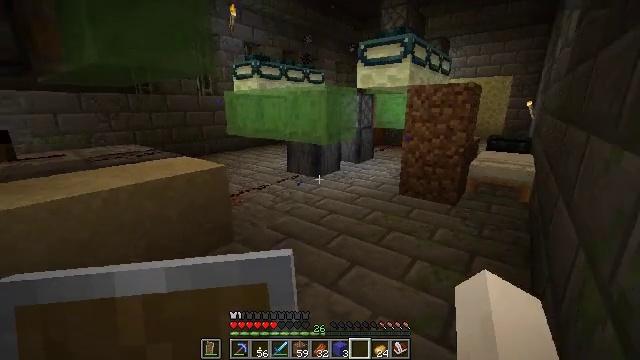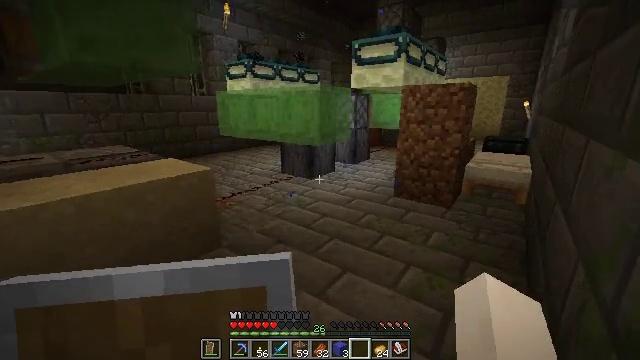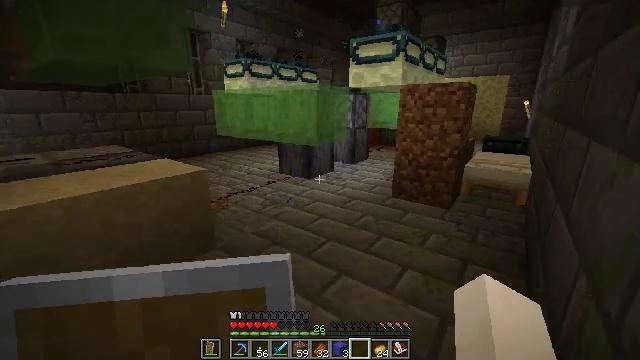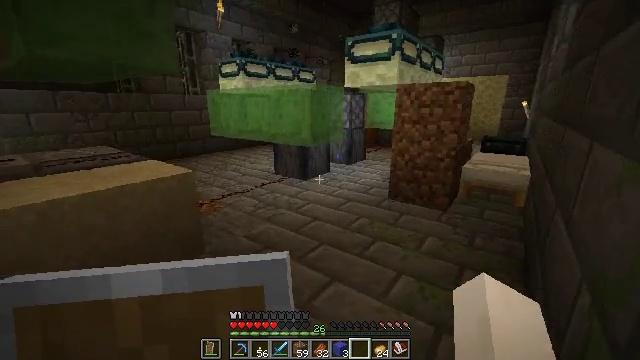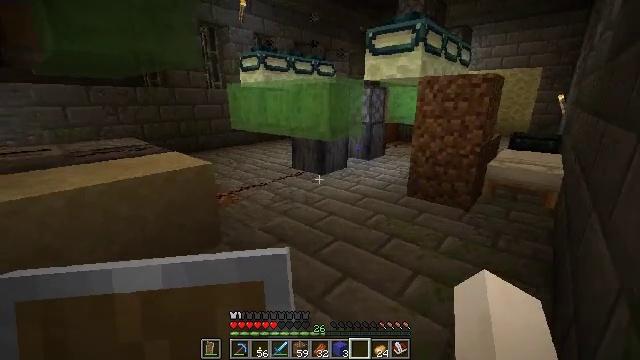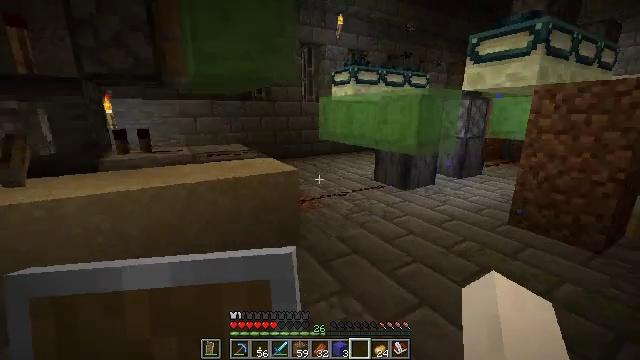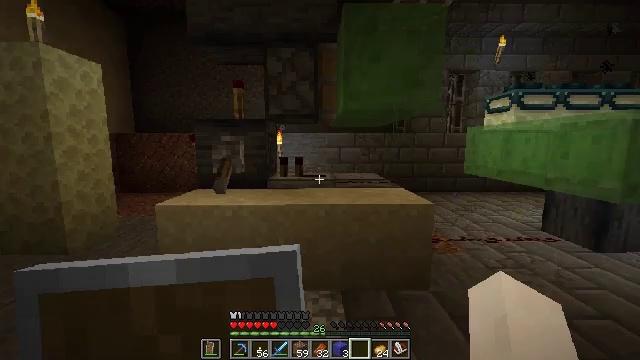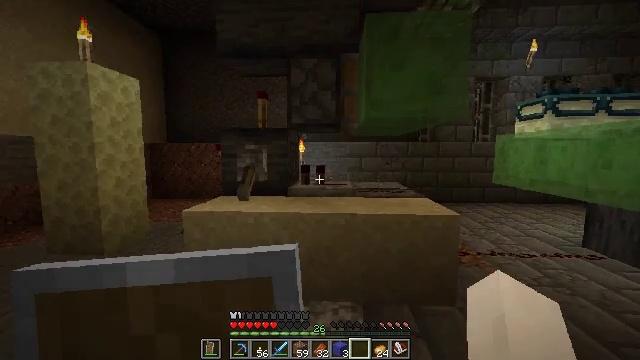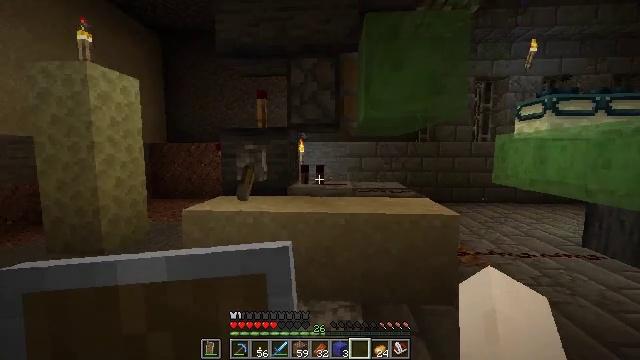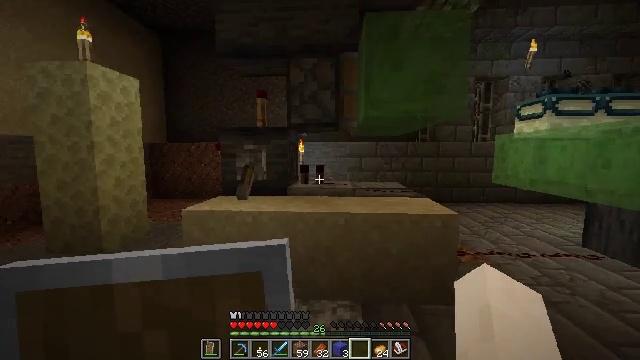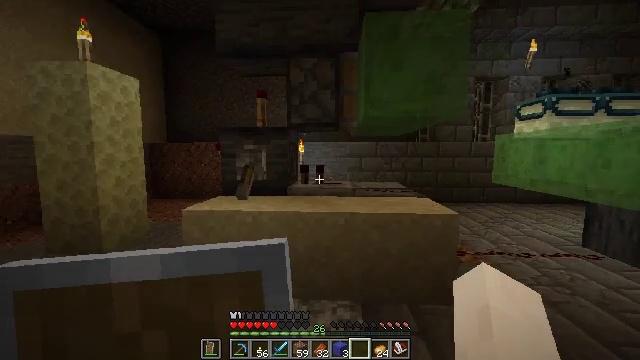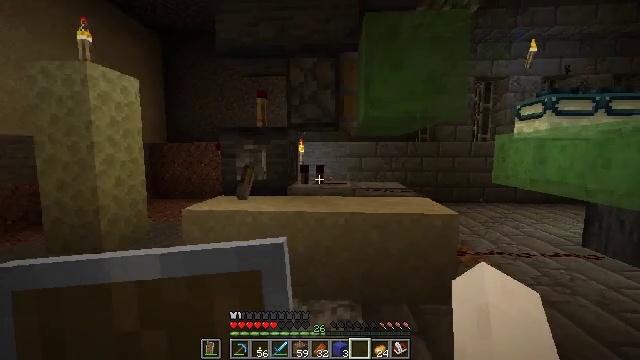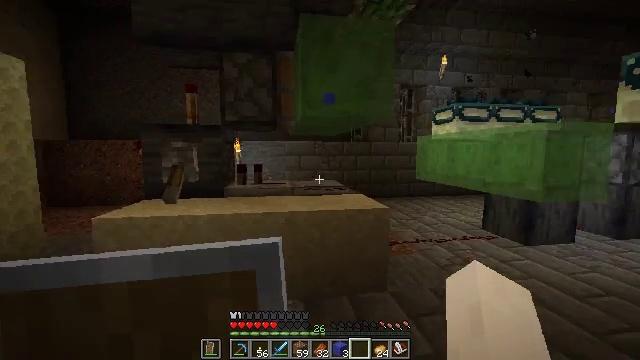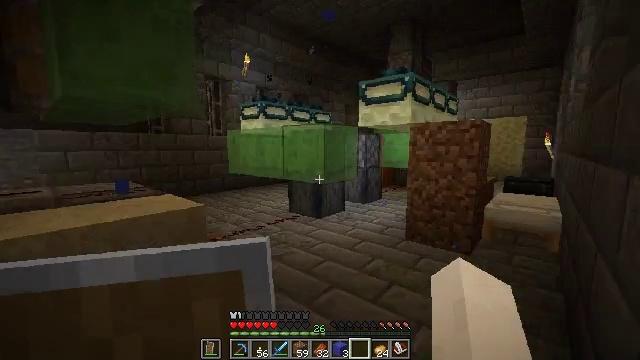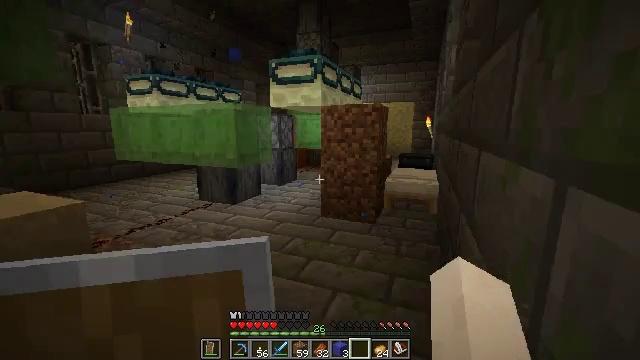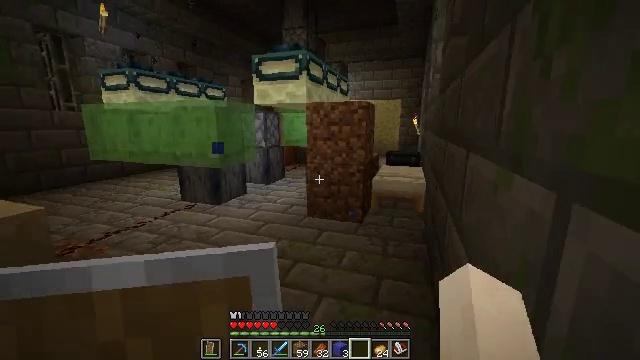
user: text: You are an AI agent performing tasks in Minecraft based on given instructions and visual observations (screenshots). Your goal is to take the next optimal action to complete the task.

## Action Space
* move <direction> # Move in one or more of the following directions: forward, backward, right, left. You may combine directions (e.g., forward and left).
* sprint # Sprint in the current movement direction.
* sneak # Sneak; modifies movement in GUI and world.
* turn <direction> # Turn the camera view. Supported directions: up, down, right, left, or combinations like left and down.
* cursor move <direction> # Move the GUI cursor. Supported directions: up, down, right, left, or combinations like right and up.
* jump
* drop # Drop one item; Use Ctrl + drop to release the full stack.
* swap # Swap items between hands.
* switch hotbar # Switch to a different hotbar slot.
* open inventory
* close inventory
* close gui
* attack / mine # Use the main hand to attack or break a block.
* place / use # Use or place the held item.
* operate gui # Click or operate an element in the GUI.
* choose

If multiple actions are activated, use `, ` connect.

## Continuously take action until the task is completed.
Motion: motion action
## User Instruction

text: Attack the sticky piston to retrieve it.
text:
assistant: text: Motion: move right
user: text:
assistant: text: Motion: move right
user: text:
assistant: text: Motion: no_op
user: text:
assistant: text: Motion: turn left and down
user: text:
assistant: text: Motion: turn left and up
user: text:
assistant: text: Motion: turn left and up
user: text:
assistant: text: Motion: turn left and up
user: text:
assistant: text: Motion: no_op
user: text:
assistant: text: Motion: no_op
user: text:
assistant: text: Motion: no_op
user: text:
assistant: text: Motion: no_op
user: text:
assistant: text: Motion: turn right
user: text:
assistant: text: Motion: turn right and down
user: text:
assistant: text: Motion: move forward and move right, turn right and down
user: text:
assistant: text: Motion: move forward and move right, turn right
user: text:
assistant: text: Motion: move forward and move right
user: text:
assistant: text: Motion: move forward and move right
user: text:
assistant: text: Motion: move forward
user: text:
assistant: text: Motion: move forward
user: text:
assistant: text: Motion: move forward
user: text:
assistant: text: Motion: move forward
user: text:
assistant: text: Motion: move forward
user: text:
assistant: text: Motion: move forward
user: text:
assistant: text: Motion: move forward, turn right
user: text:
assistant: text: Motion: move forward, turn right and down
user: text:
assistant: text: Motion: move forward, turn down
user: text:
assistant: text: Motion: move forward, turn left and down
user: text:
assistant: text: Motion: turn left
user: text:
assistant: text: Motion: turn left and up
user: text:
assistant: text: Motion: no_op